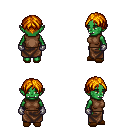
a pixel art fantasy rpg character, female body template, orc, green skin, brown sleeveless shirt, robe skirt, dark blonde parted hairstyle, metal gloves, brown slippers, four views (front, back, left, right), 2x2 character sprite sheet, small pixel art, hard edges, no anti-aliasing